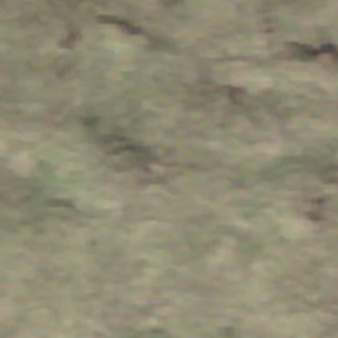
Label: other